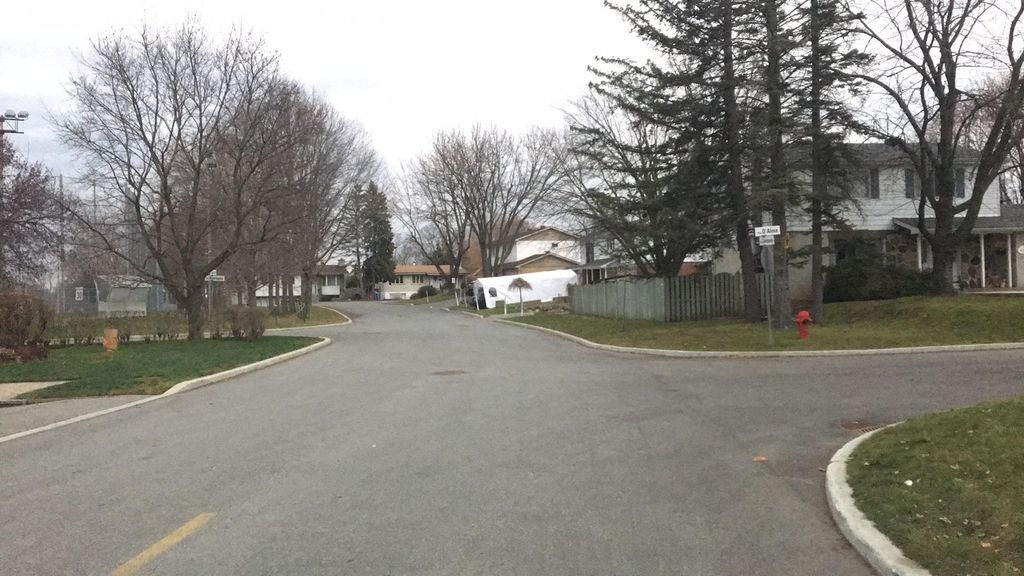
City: montreal